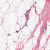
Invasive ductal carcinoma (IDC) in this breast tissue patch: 0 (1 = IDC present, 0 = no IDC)